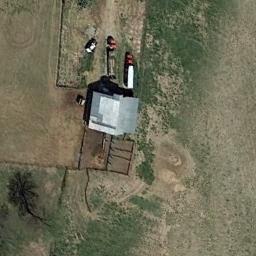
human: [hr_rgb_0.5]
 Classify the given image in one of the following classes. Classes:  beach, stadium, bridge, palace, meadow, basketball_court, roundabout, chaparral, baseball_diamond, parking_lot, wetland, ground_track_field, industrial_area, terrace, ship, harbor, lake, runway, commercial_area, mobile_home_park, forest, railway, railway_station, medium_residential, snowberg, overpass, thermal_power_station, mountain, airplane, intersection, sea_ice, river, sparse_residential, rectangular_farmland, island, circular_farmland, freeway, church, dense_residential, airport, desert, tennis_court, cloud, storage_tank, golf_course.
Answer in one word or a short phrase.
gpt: sparse_residential